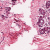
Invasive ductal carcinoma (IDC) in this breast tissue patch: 0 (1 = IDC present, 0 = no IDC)